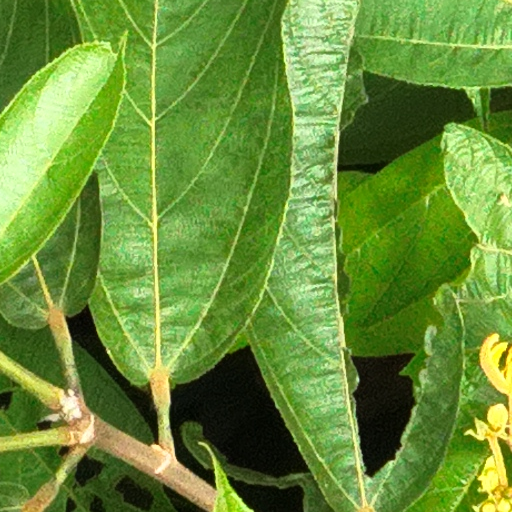
Species: Guazuma ulmifolia
GBIF accepted scientific name: Guazuma ulmifolia
Crown area (m\u00b2): 157.92